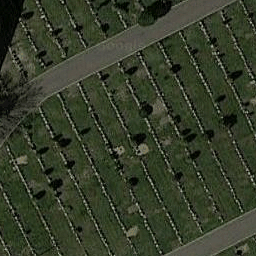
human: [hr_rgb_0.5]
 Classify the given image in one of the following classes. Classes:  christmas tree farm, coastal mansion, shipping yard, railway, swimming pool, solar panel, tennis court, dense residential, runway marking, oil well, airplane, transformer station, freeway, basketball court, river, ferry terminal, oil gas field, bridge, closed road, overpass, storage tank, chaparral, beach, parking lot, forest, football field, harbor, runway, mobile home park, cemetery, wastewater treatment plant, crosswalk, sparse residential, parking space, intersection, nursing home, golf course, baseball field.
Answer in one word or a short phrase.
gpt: cemetery